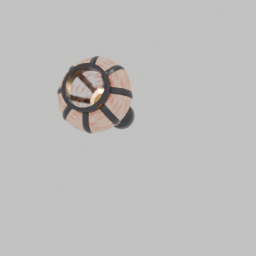
Label: lighting